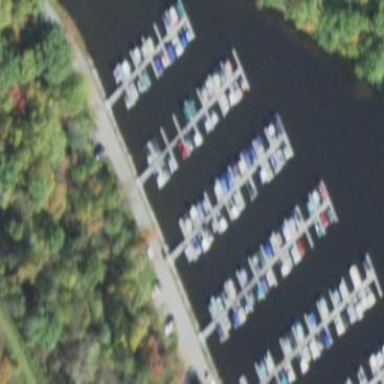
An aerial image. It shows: Marina on leisure land.